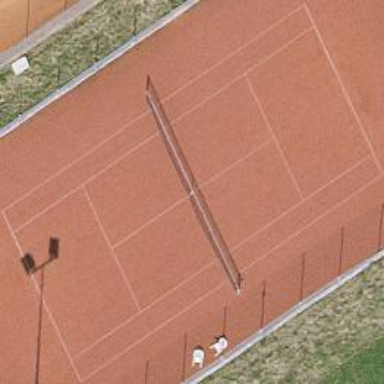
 located on pitch designated for leisure land."